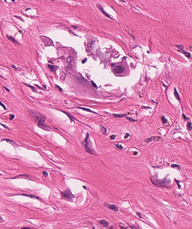
Tumor epithelial tissue: yes
Tumor-associated stroma tissue: yes
Normal tissue: no